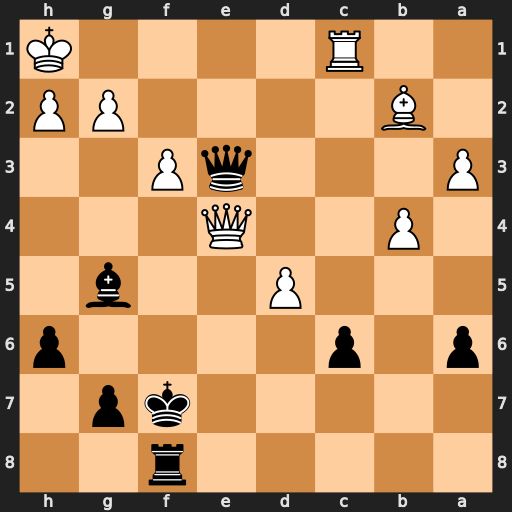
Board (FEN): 5r2/5kp1/p1p4p/3P2b1/1P2Q3/P3qP2/1B4PP/2R4K
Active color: b
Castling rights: -
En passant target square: -
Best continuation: Qxe4 fxe4 Bxc1